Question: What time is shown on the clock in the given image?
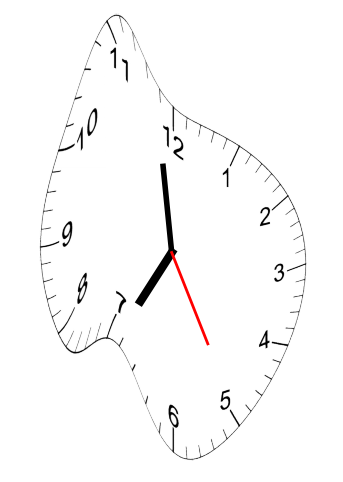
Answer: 06:58:25